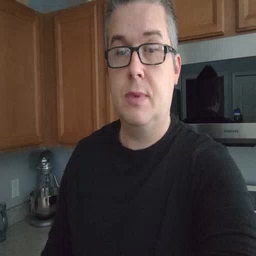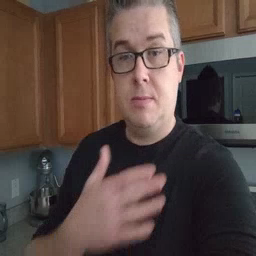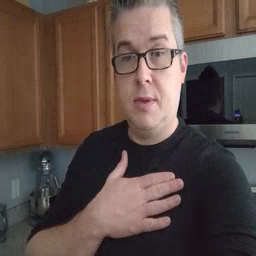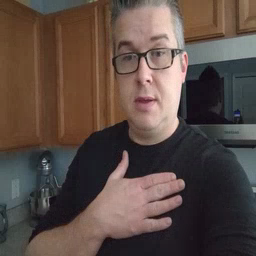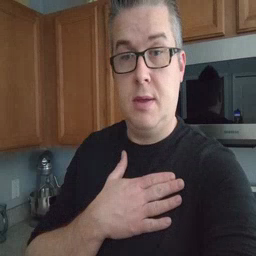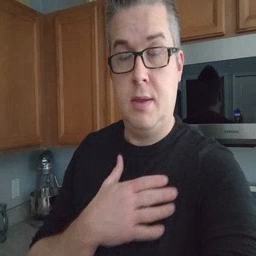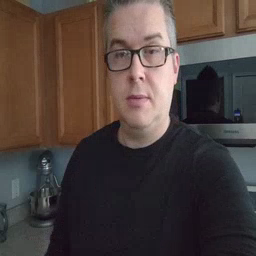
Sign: minemy